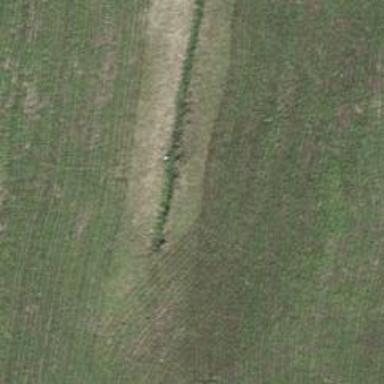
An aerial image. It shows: Ditch in the surroundings.